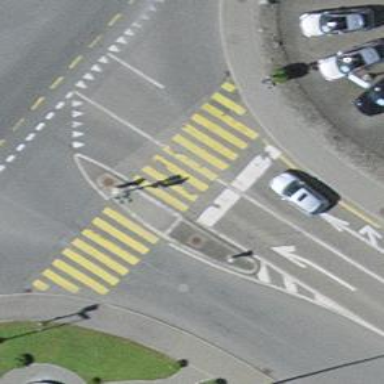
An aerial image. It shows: Zebra crossing controlled by traffic signals with zebra markings.